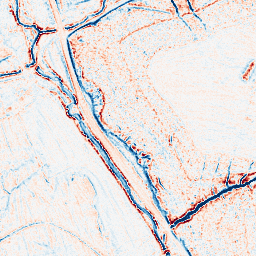
Category: edge_preserving
Decomposition family: anisotropic_diffusion
Decomposition parameters: iterations: 20
kappa: 100
gamma: 0.05
Upsampling method: cubic_mitchell
Upsampling parameters: scale: 4
Upsampling scale: 4